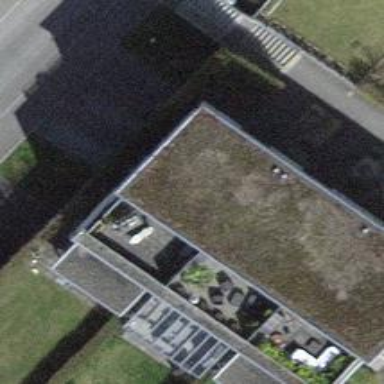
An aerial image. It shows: Building part with flat roof.